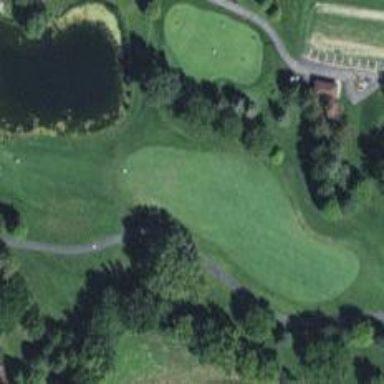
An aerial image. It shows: Asphalt path used as golf cart path.